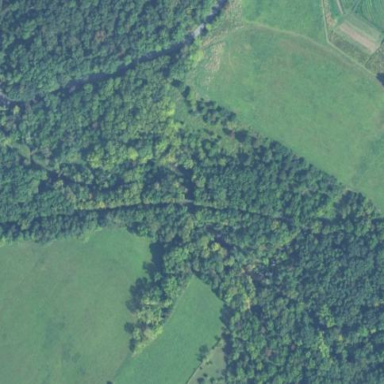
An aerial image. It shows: Farmland surrounded by woodland.